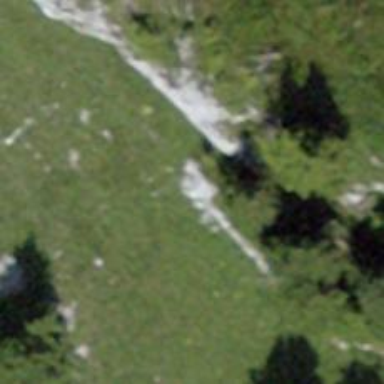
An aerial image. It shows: Natural cliff.